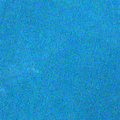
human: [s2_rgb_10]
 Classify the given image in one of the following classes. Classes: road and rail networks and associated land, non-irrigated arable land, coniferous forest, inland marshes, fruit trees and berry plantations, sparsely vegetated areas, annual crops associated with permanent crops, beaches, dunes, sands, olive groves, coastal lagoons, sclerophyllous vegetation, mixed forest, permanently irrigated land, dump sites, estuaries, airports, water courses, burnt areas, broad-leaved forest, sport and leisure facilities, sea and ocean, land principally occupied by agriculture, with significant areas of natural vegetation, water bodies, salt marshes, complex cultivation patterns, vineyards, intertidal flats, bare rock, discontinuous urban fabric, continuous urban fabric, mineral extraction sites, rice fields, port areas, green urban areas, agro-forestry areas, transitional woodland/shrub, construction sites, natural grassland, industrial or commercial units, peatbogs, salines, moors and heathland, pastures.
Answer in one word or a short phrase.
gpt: sea and ocean